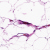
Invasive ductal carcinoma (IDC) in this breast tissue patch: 0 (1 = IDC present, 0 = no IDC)